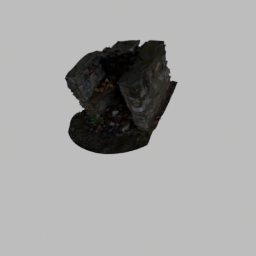
Label: architecture